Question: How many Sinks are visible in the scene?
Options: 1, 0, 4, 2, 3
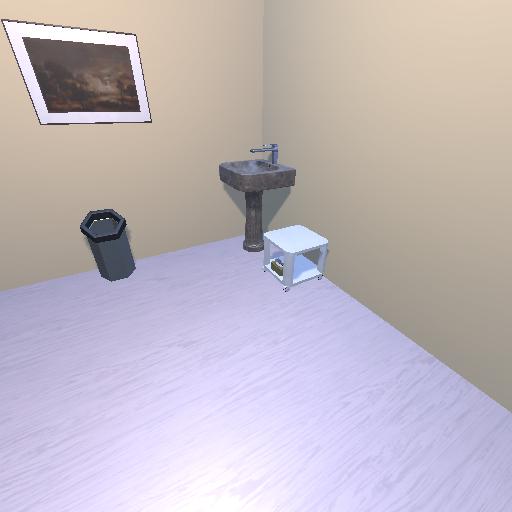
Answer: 1